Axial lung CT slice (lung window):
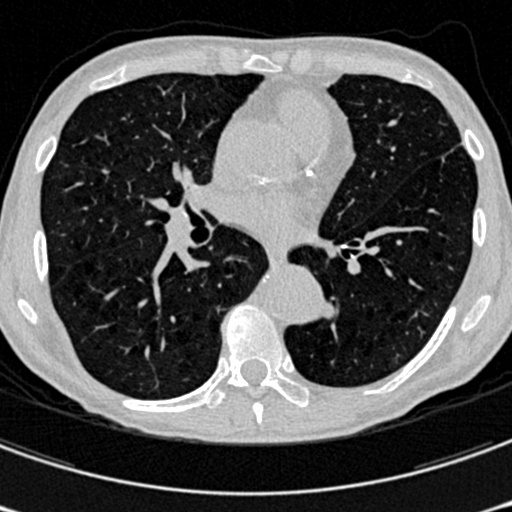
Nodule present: no